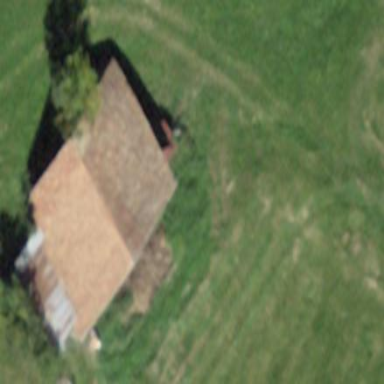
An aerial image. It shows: Rural barn.